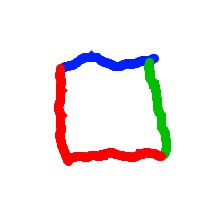
Shape: square